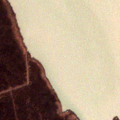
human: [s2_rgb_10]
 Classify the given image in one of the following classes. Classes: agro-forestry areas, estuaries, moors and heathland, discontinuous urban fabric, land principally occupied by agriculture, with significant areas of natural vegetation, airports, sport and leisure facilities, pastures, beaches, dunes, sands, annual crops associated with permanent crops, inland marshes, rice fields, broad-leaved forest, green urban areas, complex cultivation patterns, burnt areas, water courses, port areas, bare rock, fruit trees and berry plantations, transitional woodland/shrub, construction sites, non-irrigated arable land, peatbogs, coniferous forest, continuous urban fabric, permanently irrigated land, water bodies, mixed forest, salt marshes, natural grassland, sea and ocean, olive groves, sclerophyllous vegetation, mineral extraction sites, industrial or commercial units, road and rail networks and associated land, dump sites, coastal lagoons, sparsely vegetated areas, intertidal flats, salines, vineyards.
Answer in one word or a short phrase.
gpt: inland marshes, water bodies